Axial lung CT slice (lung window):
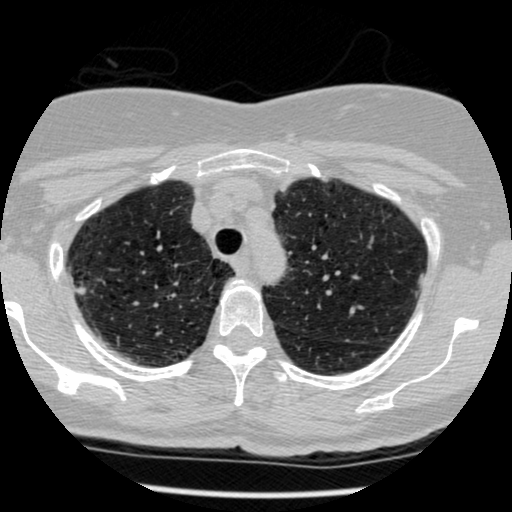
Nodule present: yes
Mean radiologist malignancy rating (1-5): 2